Field crop: maize
Growth stage: 1
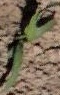
Species: maize